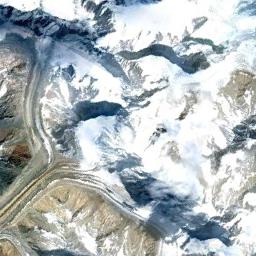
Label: snowberg